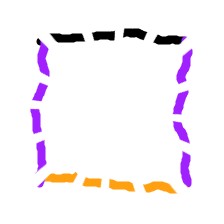
Shape: square